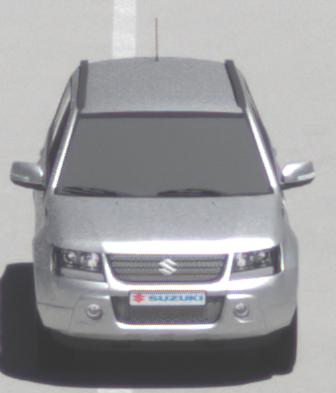
Make: Suzuki
Model: Grand Vitara
Detailed model: Gen. 1 JT
Model produced from: 2009
Model produced until: 2012
Doors: 5
Color: white
Road condition: dry road
Daytime: midday
Contrast: high contrast